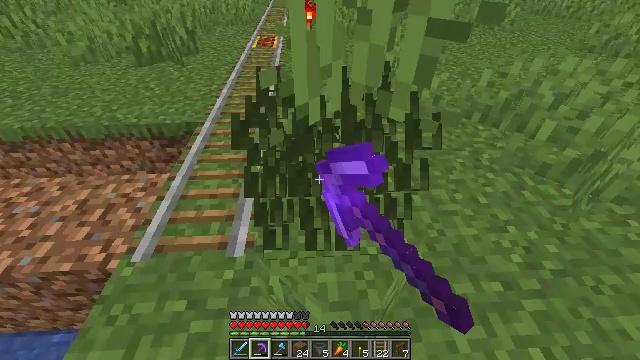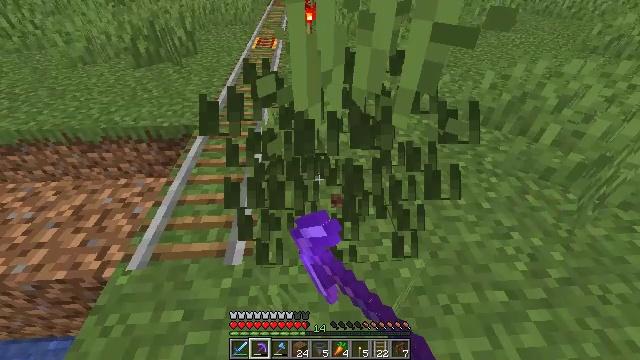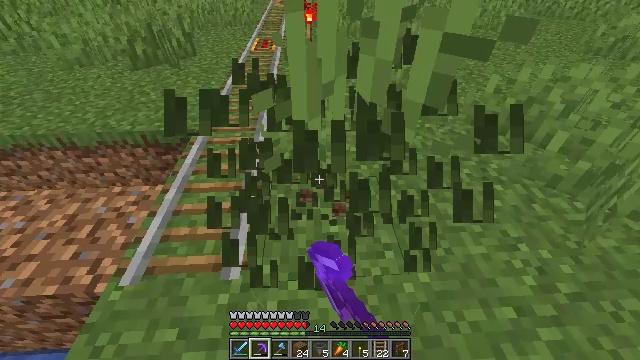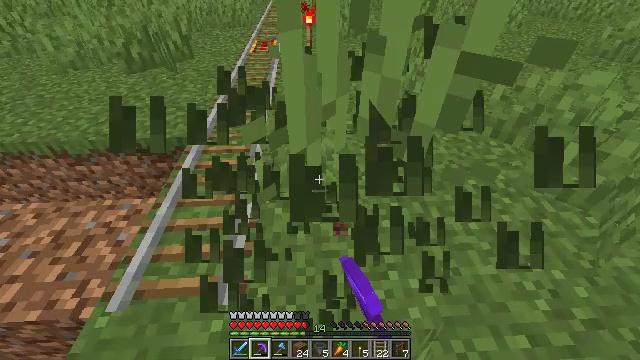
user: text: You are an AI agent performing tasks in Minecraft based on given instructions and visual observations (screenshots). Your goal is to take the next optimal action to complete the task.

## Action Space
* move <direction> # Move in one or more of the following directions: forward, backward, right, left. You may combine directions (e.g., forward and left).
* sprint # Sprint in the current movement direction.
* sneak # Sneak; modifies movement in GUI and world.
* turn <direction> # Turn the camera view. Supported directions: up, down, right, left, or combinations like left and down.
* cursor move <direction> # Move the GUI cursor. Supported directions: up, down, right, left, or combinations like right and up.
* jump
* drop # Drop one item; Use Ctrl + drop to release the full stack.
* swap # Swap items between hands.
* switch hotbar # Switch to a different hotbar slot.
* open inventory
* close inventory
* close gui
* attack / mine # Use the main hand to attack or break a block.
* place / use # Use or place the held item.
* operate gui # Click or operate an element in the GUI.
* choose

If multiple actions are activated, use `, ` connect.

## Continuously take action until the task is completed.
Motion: motion action
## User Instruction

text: Collect tall grass by breaking it.
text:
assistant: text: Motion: move forward, attack / mine
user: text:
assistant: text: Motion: move forward, attack / mine
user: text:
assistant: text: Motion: move forward
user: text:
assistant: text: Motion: no_op